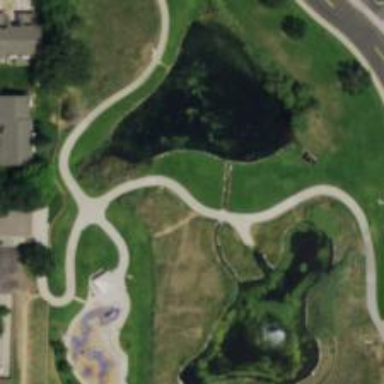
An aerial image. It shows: Lovely park for leisure and relaxation.